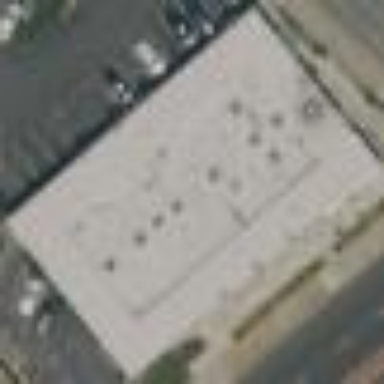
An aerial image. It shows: Retail building.